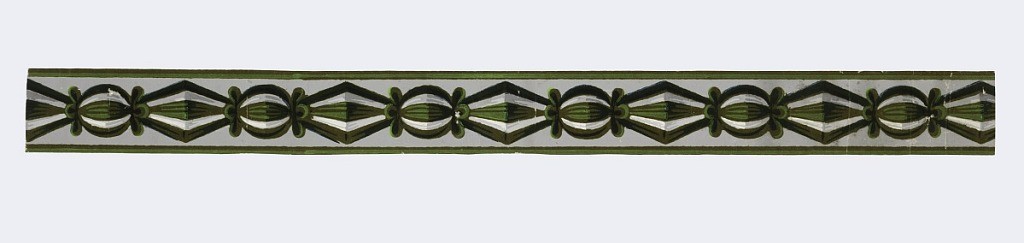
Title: Border
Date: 1810–30
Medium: Block-printed and flocked on handmade paper
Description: The design of this narrow border is edged by flocked stripes and consists of a modelled "chain" of wrapped candy-like shapes (spheres alternating with lozenges). Flocking of olive, light green, dark green and black over a gray ground with white shades of gray highlighting.

H# 300